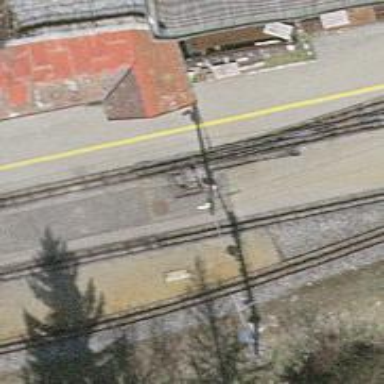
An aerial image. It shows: Railway switch.